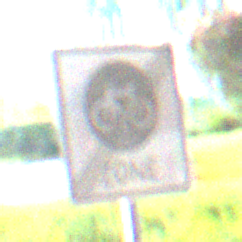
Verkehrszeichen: EndeFahrradzone
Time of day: Night
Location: Outdoor (Suburban)
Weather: PartlyCloudy
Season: NotSpecified
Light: Artificial